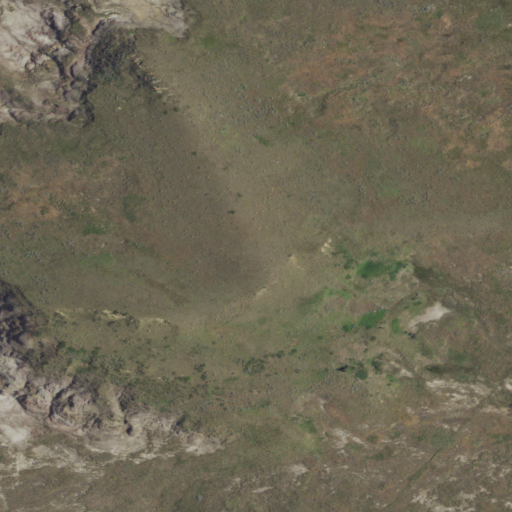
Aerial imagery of mountain in South Dakota named Irish Butte containing grassland and shrub